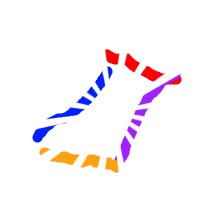
Shape: parallelogram